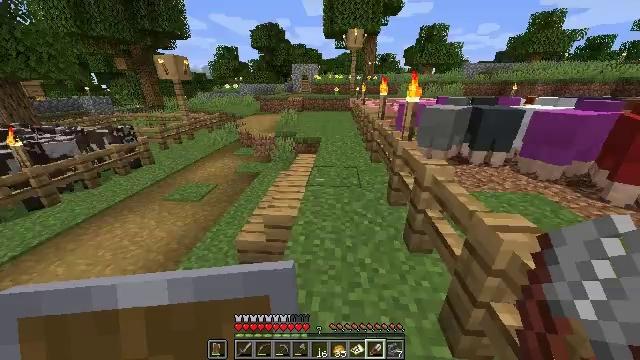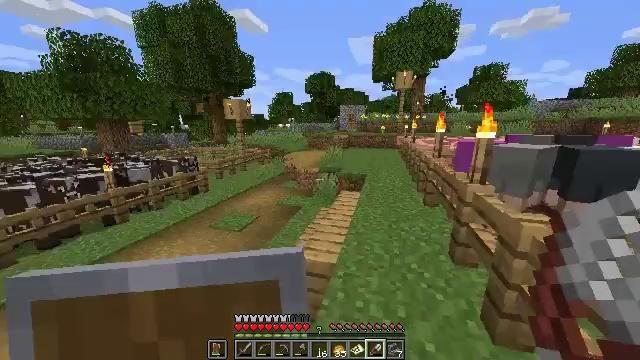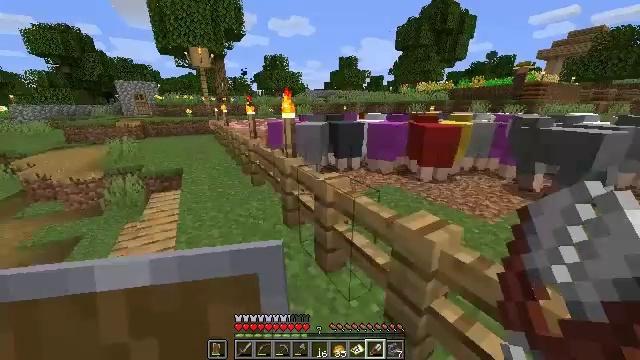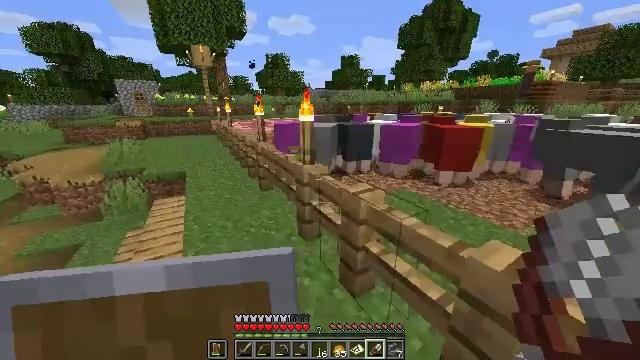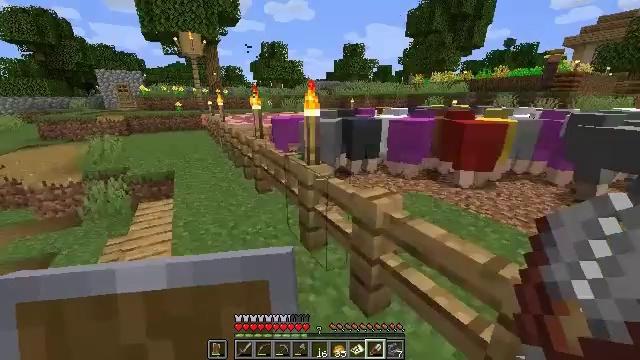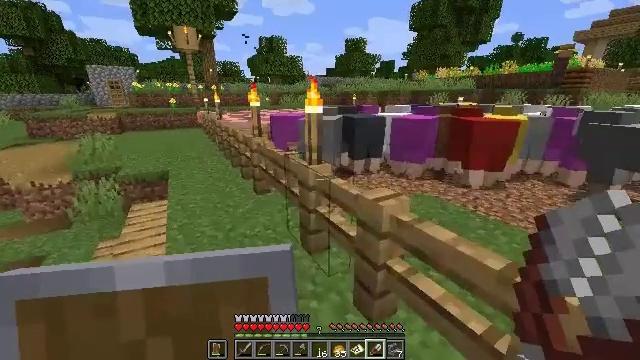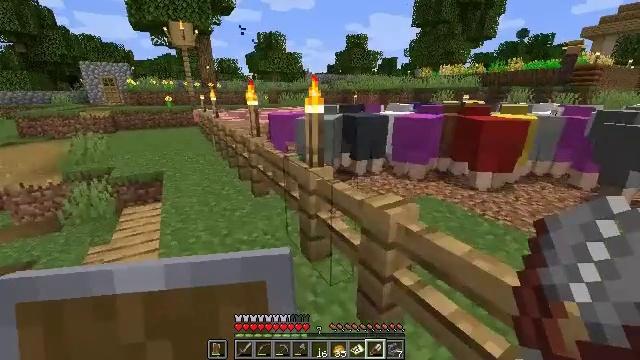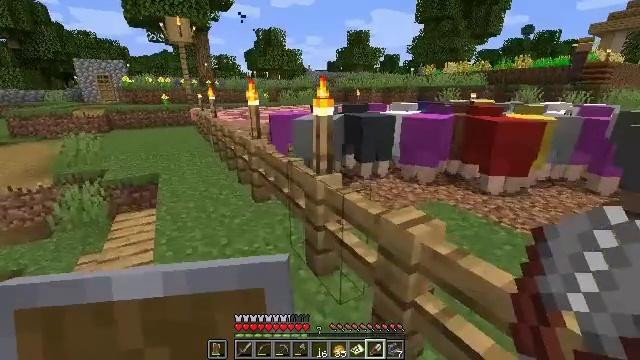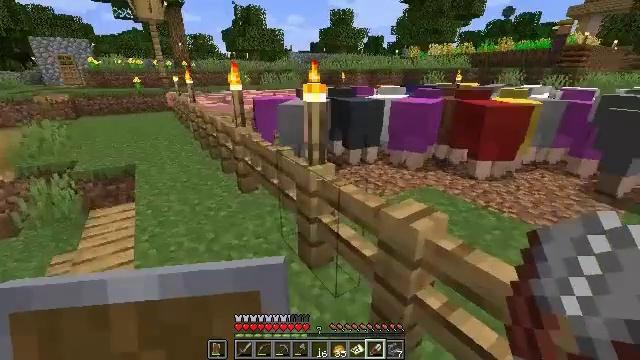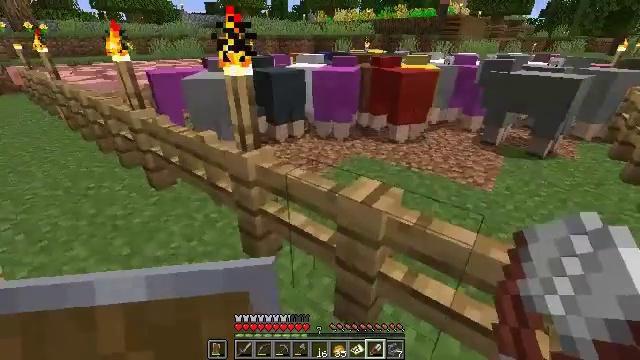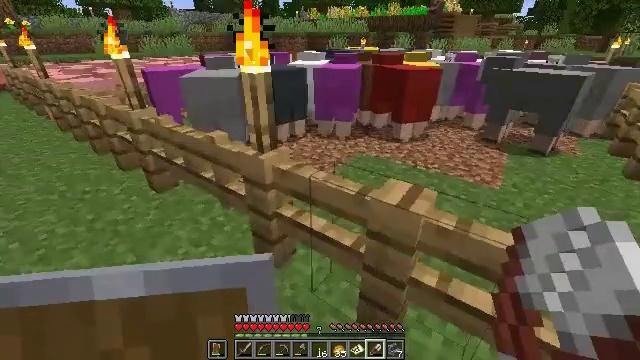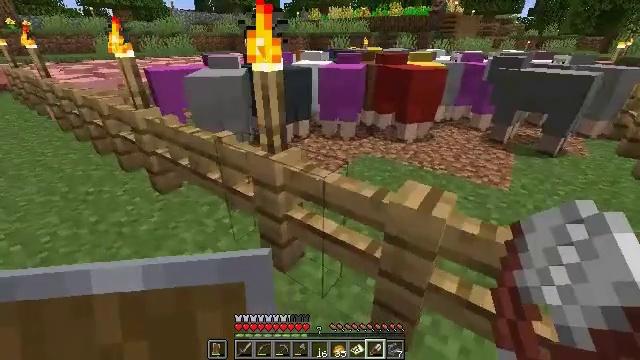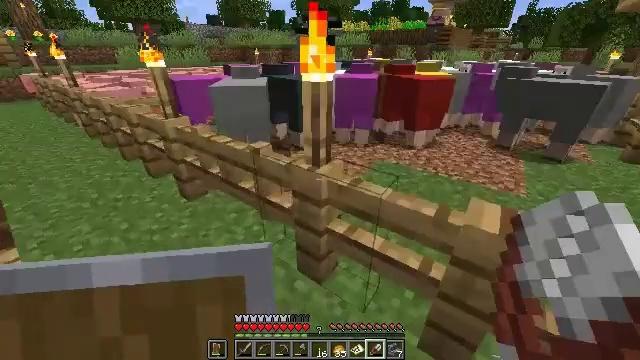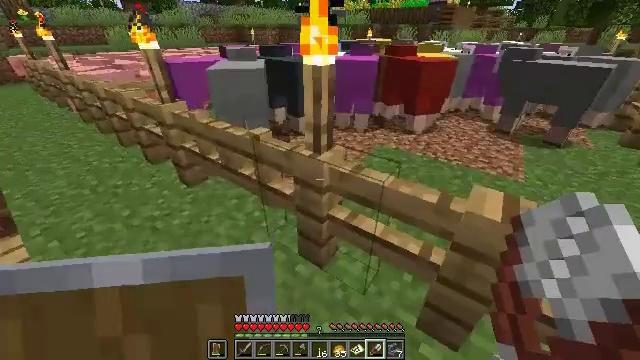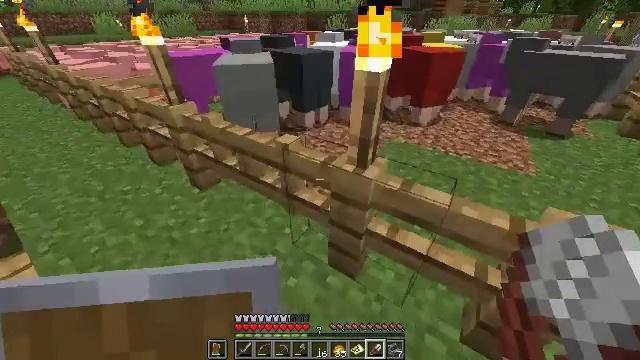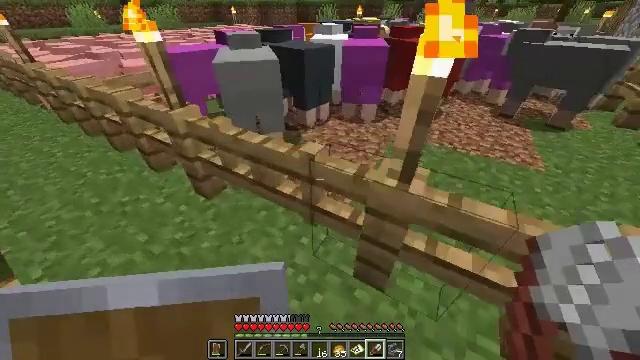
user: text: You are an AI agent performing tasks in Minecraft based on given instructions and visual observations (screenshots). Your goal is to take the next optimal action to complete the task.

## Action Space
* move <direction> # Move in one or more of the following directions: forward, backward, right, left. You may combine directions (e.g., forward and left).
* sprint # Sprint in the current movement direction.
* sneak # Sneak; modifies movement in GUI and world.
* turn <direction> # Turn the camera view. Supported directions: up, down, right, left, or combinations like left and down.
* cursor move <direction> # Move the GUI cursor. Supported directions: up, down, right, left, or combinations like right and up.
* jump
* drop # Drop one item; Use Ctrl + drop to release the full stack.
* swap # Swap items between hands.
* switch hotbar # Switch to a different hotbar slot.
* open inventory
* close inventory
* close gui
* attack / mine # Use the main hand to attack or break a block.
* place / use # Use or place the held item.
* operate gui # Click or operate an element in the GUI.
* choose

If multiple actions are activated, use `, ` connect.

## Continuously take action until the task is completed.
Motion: motion action
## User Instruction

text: Craft a blue banner in Minecraft with wool and a stick.
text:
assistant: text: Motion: move forward
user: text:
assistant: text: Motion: move forward and move left, turn right and down
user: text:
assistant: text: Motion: no_op
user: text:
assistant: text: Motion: no_op
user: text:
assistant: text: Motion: no_op
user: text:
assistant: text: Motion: move forward
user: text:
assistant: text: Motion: move forward and move left
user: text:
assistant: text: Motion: move forward and move left, turn right and down
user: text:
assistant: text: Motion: move forward and move left, turn right and down
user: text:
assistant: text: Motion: move left, turn right
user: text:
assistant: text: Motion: move forward and move left
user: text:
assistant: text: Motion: move forward and move left
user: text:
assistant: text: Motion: move forward and move left, turn down
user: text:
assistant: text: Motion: move forward and move left, turn right and down
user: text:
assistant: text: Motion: move forward and move left, turn right and down
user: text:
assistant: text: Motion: turn right
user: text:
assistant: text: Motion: no_op
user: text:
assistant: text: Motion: move forward and move left
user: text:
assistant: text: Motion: move forward and move left, turn right and down
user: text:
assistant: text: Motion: move forward and move left, turn right and down
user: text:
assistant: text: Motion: turn right and down, use / place
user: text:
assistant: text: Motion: move forward, turn right and down, use / place
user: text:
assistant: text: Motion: move forward
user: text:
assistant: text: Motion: move forward
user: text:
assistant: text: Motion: move forward
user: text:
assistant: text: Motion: move forward and move right
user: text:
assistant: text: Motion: move forward and move right, turn left and down
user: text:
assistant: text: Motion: move forward and move right, turn left and down
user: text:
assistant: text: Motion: move right, turn left and down
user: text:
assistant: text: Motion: turn left